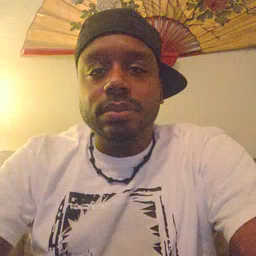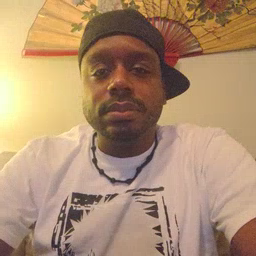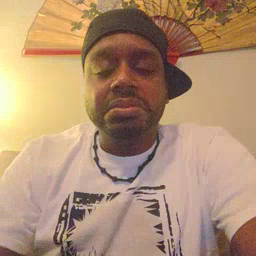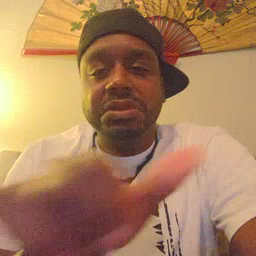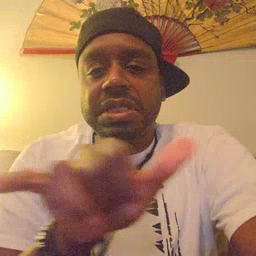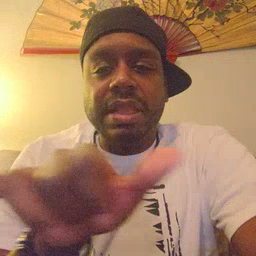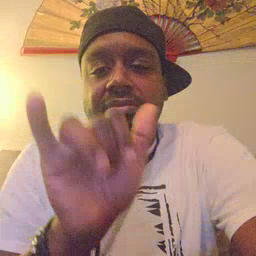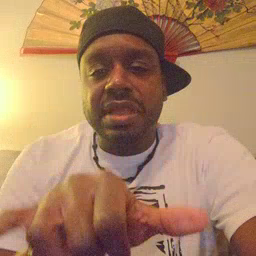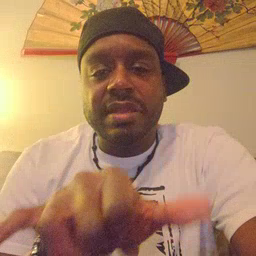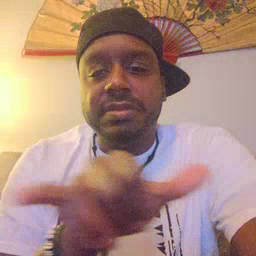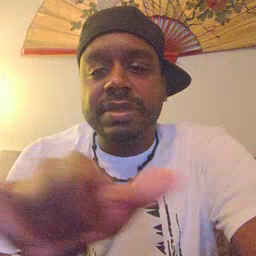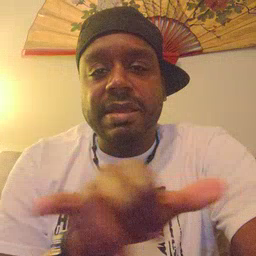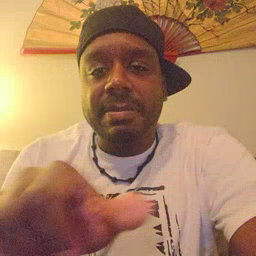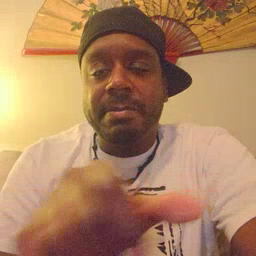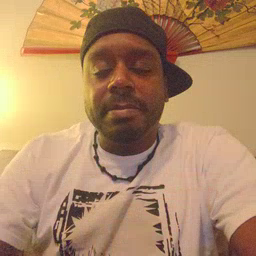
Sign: same